Question: I need to show info popup in android which need to get closed only when list count is greater than zero (user cannot close the box), it should be placed absolute on top of activity window
Attached screenshot of some ipad app showing popup

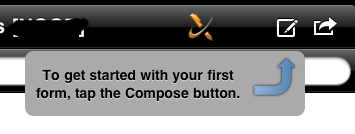
Answer: Refere this links to get some idea about what you are looking....
<URL>
<URL>